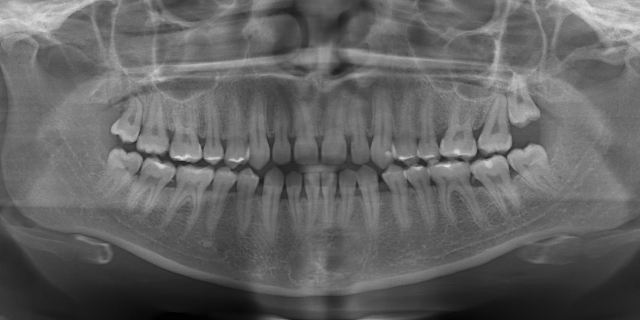
adult